Question: I am developing one windows phone app. I have created one application. I have added 'Service Reference'. I want to disable 'asynchronous operations' in it's configuration. By default it show's me enable.

How can I disable ?
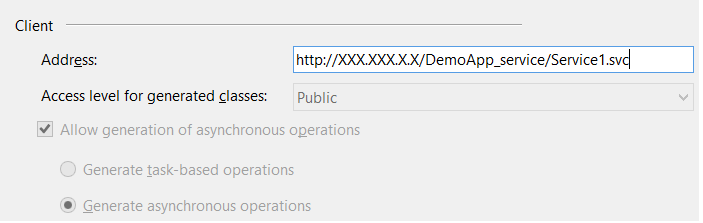
Answer: Since Silverlight/WP doesn't allow synchronous calls to WCF services, only generation of asynchronous operations is available.